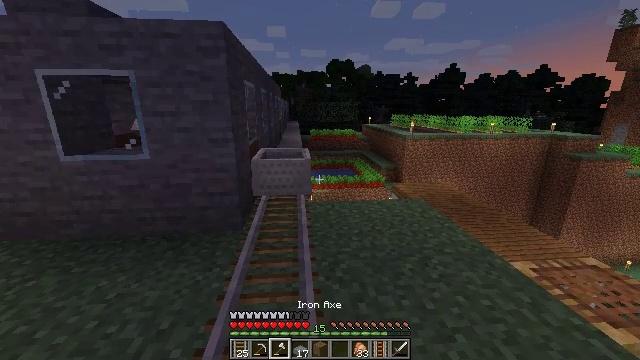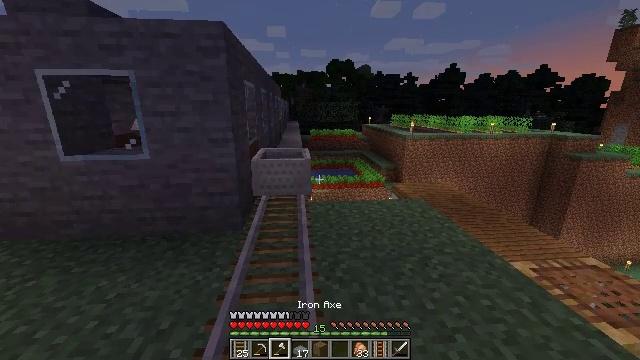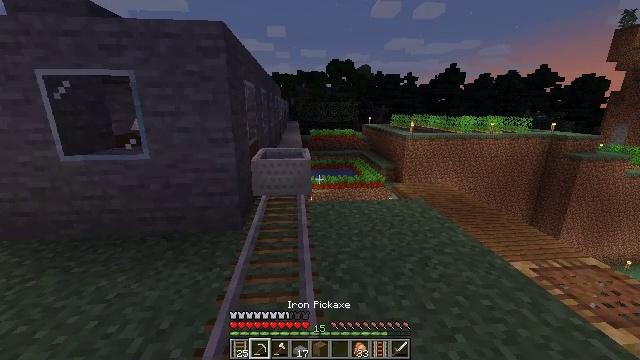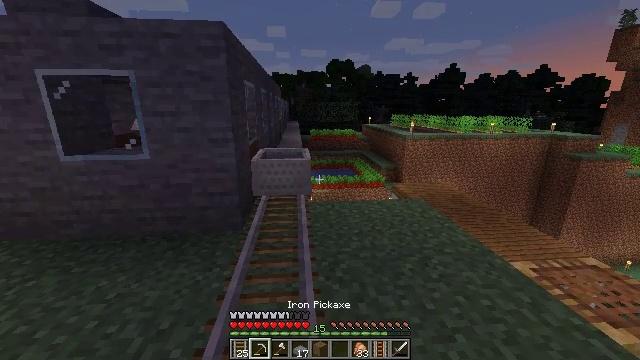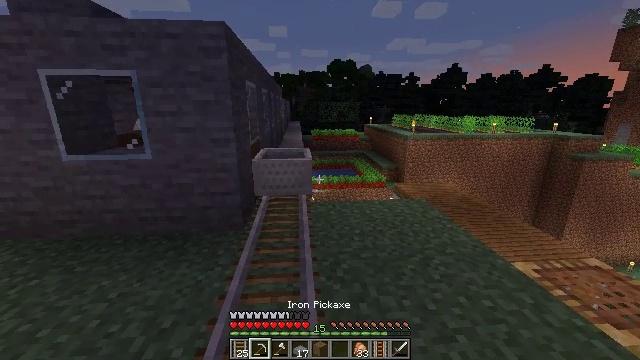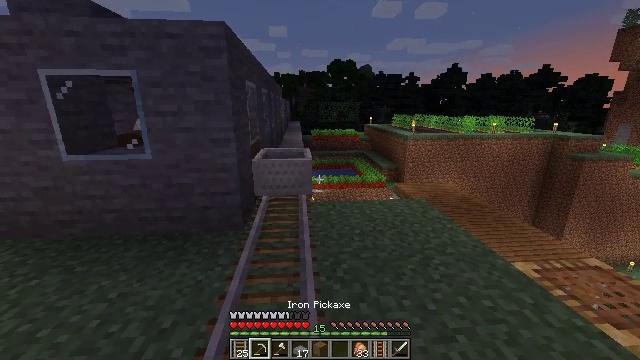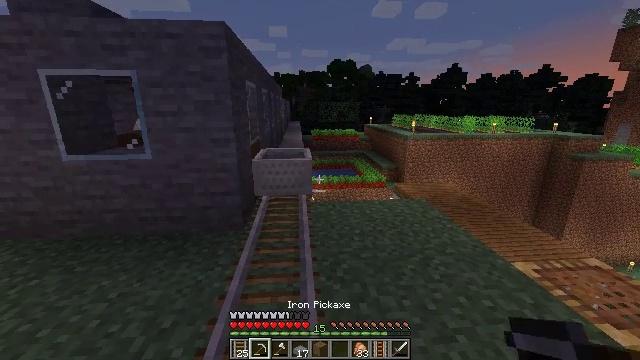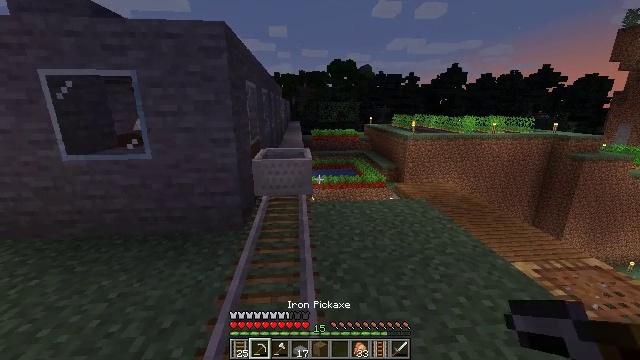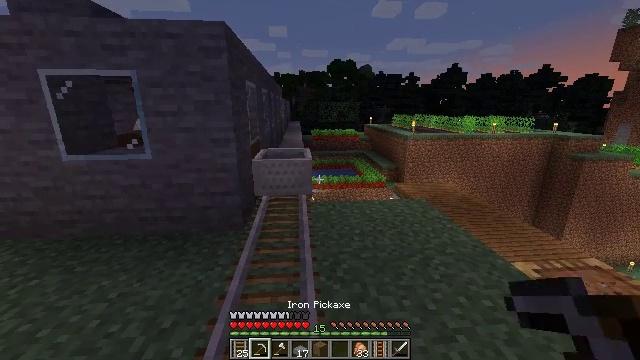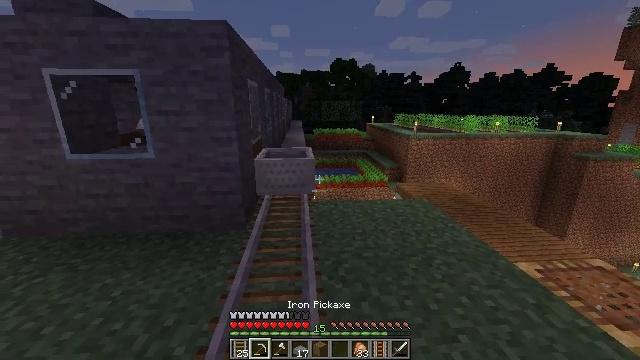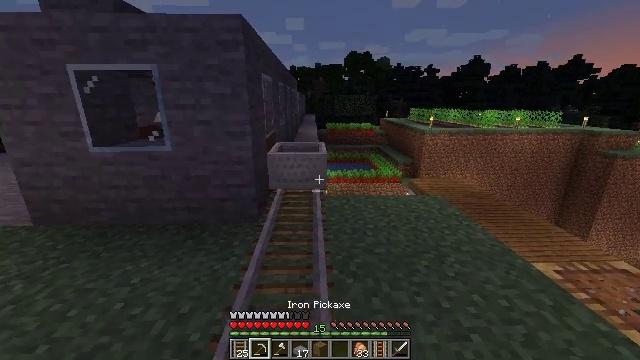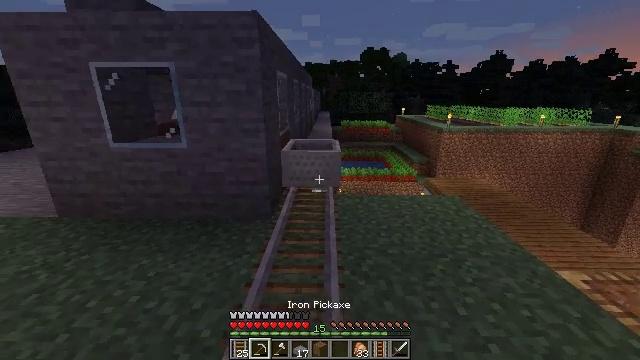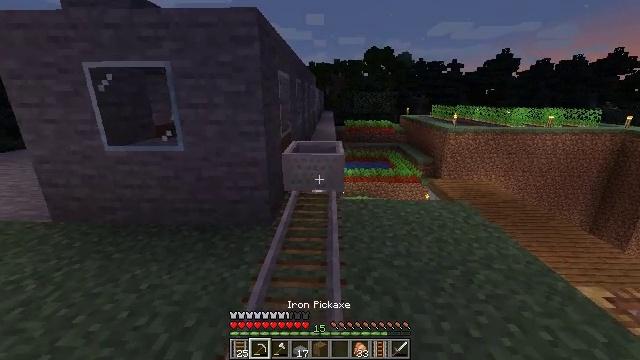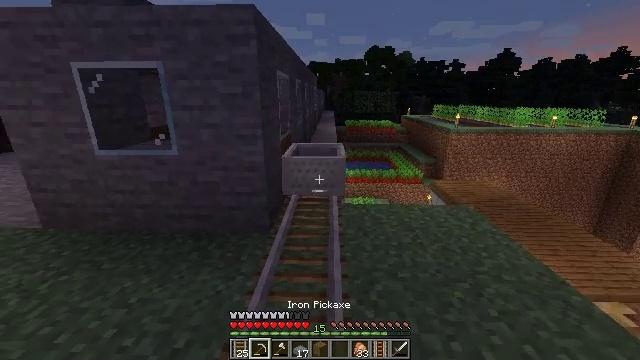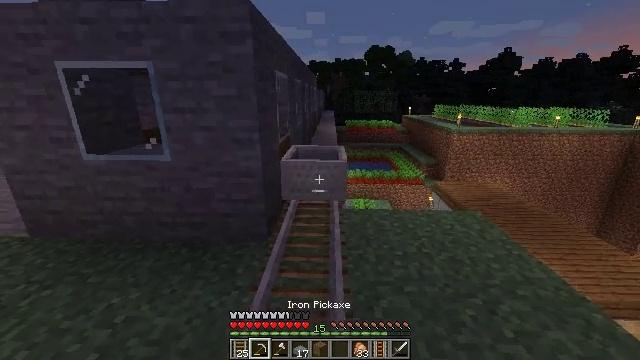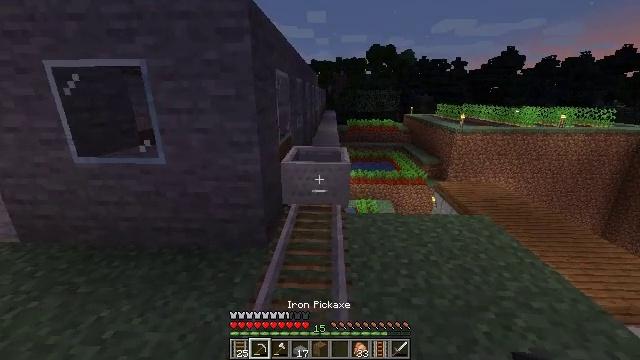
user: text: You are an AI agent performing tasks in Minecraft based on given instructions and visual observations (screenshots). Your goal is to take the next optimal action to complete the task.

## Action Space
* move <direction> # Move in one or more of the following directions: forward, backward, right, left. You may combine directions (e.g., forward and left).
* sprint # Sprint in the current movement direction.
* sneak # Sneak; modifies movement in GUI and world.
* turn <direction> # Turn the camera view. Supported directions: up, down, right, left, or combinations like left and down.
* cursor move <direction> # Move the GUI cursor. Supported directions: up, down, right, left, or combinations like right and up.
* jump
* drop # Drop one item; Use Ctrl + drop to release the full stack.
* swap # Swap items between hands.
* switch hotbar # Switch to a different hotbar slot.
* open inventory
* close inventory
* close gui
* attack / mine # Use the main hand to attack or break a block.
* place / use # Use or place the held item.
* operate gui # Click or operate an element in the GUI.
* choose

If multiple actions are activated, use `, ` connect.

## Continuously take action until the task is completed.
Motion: motion action
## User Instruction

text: Pick up the rail by attacking it.
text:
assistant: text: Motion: no_op
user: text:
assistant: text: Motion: no_op
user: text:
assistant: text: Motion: no_op
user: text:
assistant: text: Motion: no_op
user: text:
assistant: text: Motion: no_op
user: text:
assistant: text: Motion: no_op
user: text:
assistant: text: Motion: no_op
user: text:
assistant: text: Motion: no_op
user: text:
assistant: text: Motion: no_op
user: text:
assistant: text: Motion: turn left and down
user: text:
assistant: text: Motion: move forward, turn left
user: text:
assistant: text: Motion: move forward
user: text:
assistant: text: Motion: move forward
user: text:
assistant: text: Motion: move forward
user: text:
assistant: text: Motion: move forward
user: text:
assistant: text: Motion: move forward
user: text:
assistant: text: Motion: move forward
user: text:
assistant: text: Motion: move forward, turn down
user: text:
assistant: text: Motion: move forward, turn down
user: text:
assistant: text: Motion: turn down
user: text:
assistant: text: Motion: no_op
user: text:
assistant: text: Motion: no_op
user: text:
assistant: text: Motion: no_op
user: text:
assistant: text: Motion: no_op
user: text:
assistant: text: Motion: turn up
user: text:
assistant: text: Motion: no_op
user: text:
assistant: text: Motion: no_op
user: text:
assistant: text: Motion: attack / mine
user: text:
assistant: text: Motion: attack / mine
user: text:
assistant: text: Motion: attack / mine